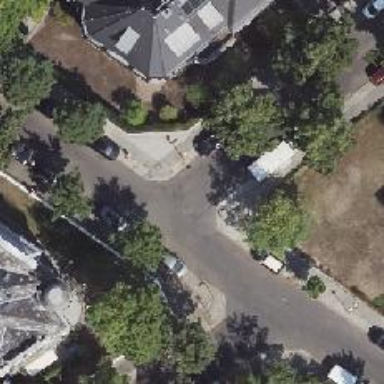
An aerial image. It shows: Residential road with asphalt surface and separate sidewalk.